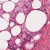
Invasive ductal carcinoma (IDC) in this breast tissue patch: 0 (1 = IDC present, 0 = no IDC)